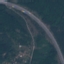
Land use / land cover: Highway